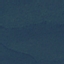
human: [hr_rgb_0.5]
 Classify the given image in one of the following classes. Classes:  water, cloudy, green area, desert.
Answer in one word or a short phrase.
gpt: green area